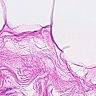
Metastatic tissue present: no